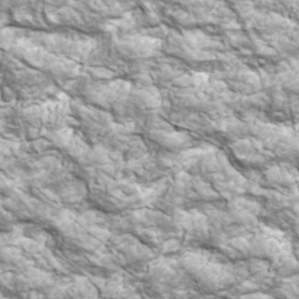
Label: non_frost